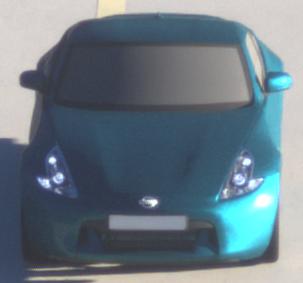
Make: Nissan
Model: 370Z Coupé
Detailed model: 370Z (Z34) Coupé
Model produced from: 2009/12
Model produced until: 2013/03
Doors: 3
Color: blue
Road condition: dry road
Daytime: sunrise or sunset
Contrast: high contrast